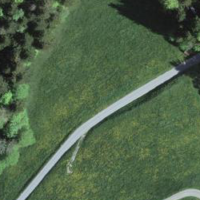
EUNIS habitat code: 44
Species observed at this site:
Silene dioica